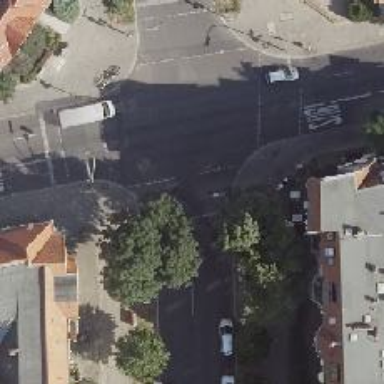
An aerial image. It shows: Road crossing with traffic signals.